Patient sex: M
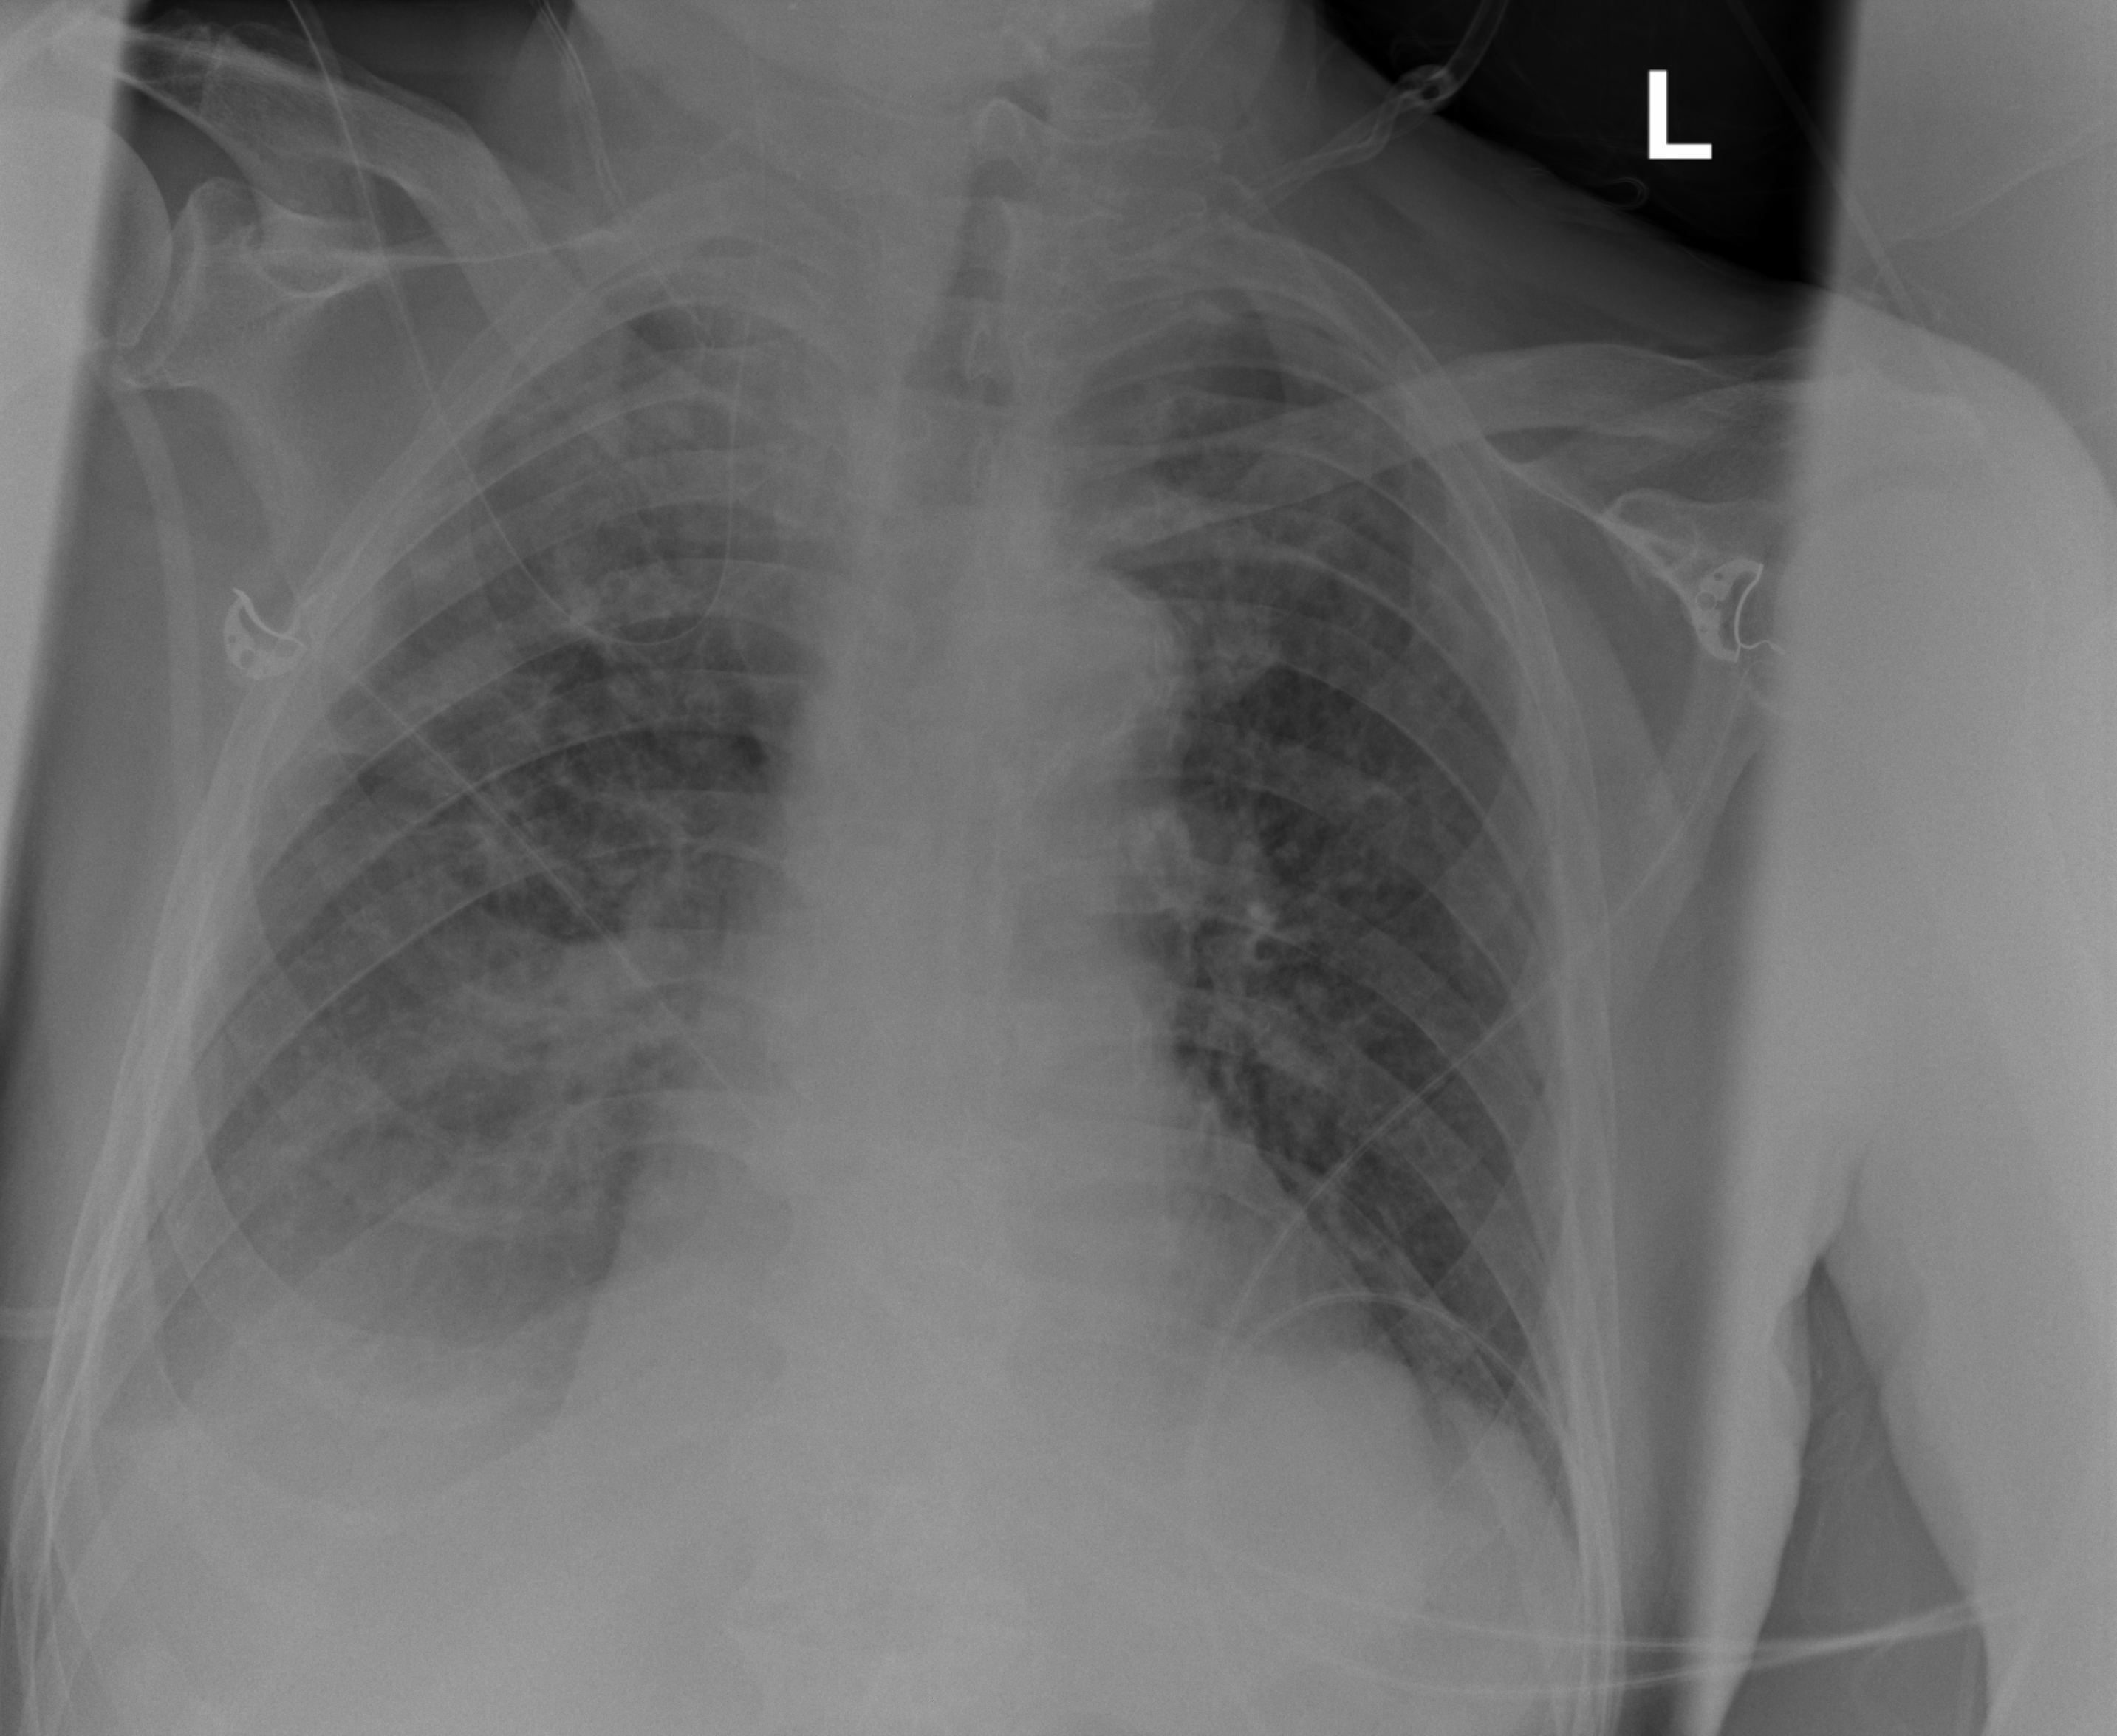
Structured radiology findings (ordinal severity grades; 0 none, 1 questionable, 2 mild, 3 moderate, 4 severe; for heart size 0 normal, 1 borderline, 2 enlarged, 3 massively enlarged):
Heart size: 1
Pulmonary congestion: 0
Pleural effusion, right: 3
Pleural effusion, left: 0
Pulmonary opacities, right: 2
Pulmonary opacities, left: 0
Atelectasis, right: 2
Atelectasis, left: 0